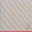
Piece: xx